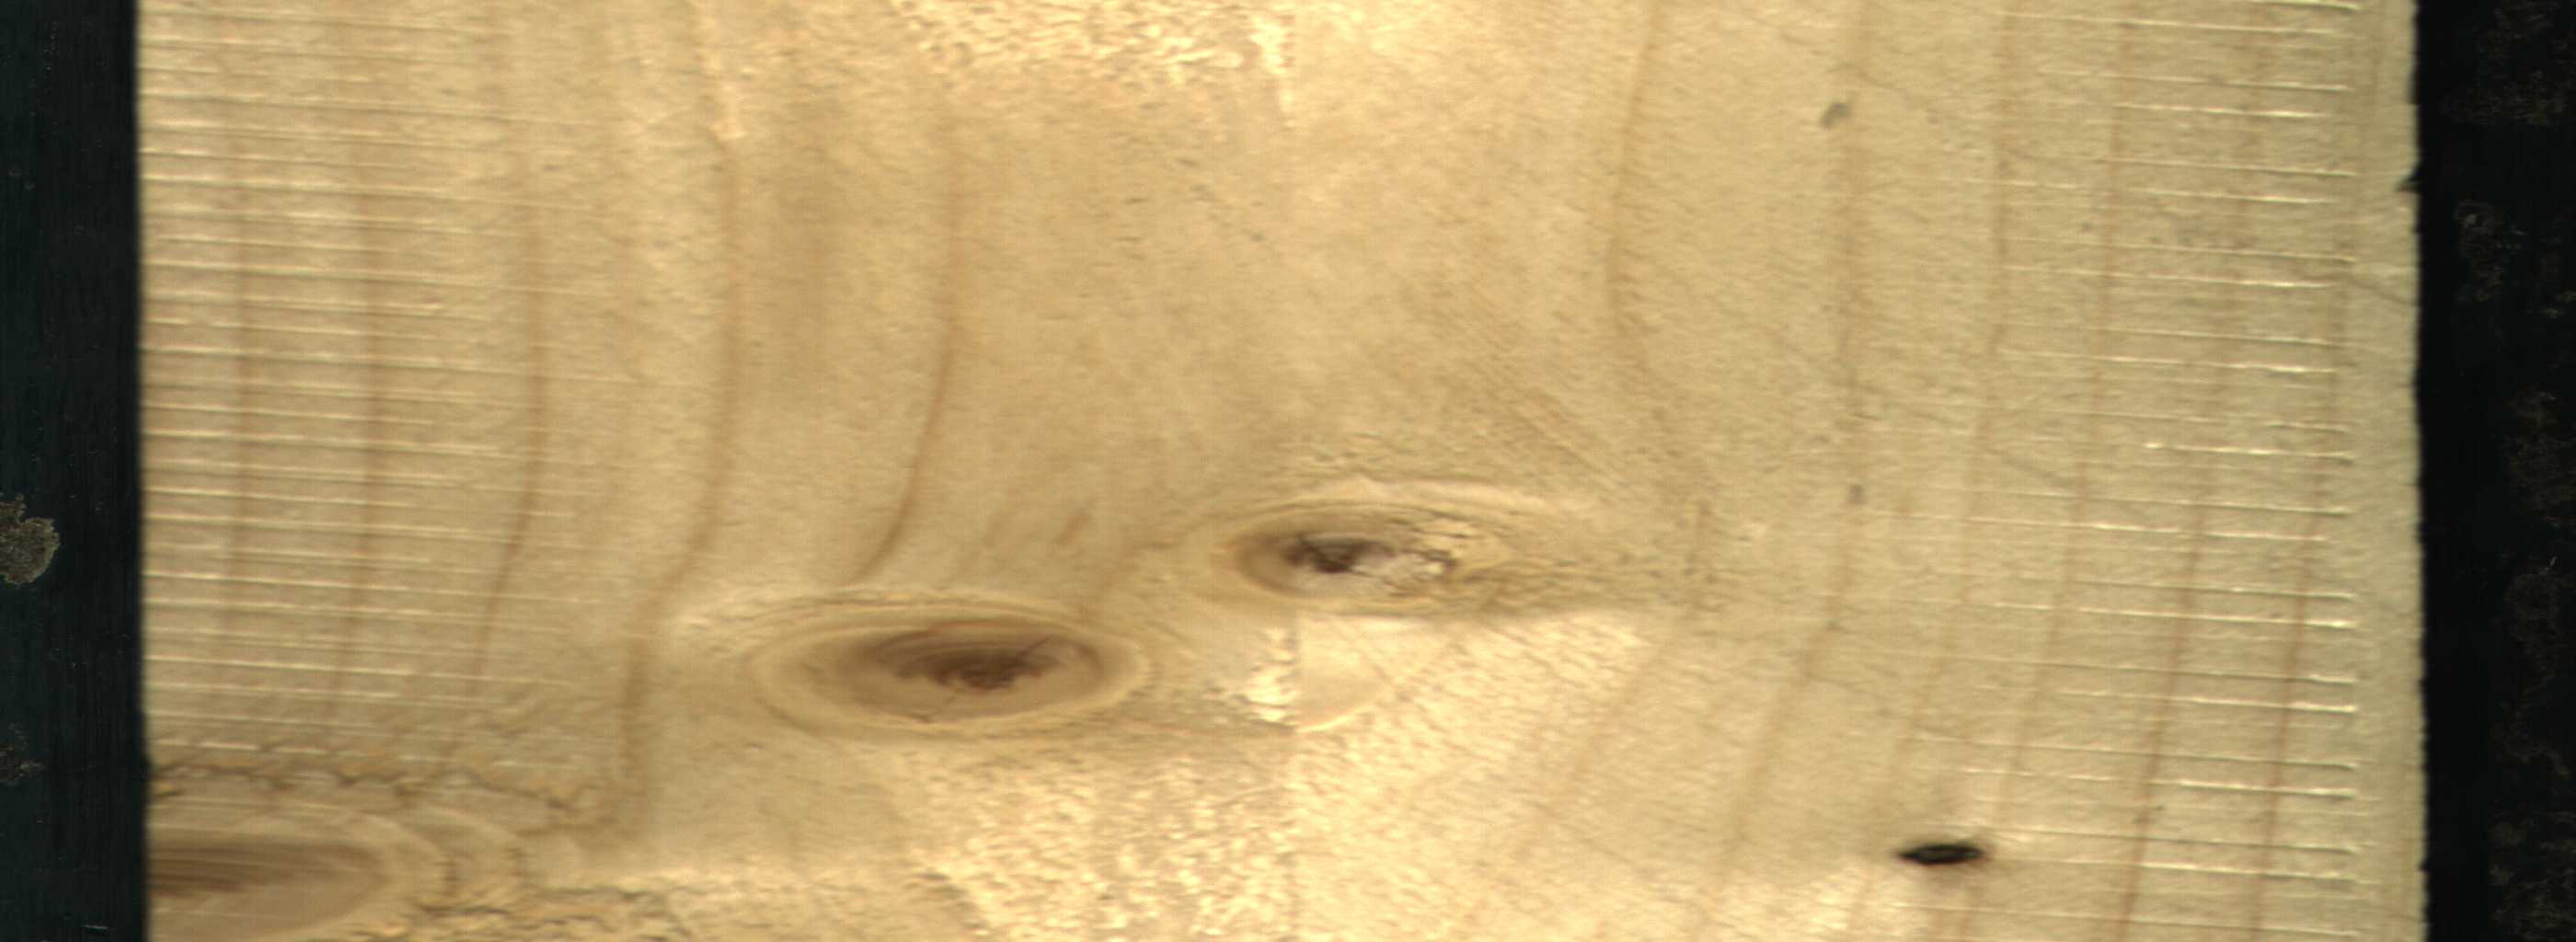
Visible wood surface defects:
Dead_Knot
Live_Knot
Live_Knot
Live_Knot